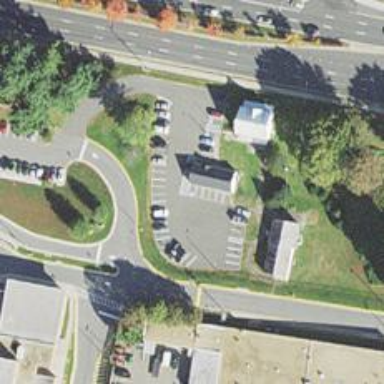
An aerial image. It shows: Parking space is available.